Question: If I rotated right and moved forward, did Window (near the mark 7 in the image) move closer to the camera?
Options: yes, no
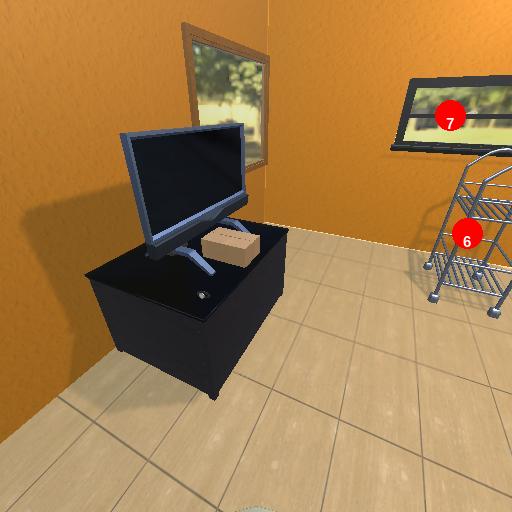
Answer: yes